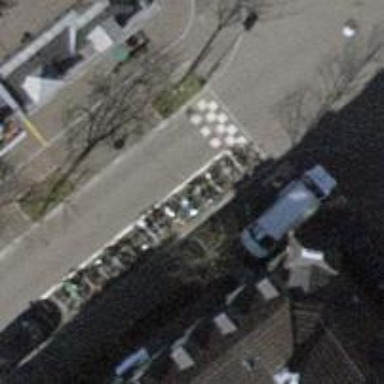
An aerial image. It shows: Bicycle parking area.